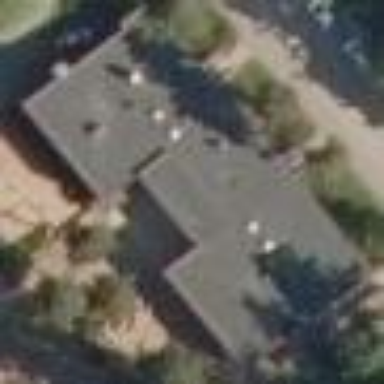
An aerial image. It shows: Kindergarten building.